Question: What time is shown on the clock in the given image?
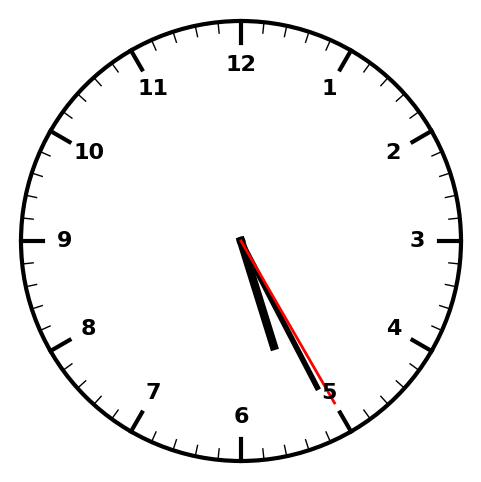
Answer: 05:25:25